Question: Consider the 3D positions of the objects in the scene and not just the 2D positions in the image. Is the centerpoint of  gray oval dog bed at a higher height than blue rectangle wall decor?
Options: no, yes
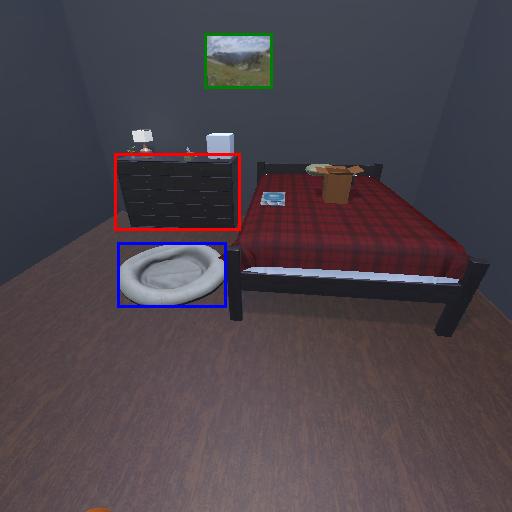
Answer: no